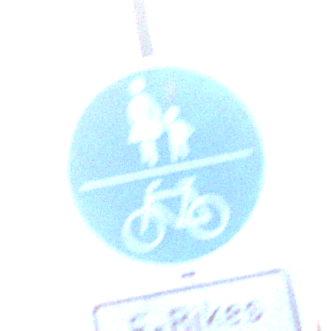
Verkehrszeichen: GemeinsamerGehUndRadweg
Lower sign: BesondereFahrzeugeUndTransportgueter13
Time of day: SunriseSunset
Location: Outdoor (Suburban)
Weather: PartlyCloudy
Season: Winter
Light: Natural